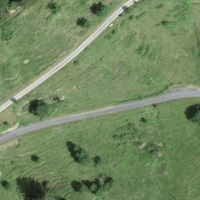
EUNIS habitat code: 24
Species observed at this site:
Lathyrus pratensis